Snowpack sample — Buffalo Mountain, Silverthorne, Colorado, USA (2/22/26, 2:02 PM MST)
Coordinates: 39.622, -106.113
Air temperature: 33 °F
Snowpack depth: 63 cm
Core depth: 20 cm
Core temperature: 24.8 °F
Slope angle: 11°, slope face: 116°
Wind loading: low
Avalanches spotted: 0
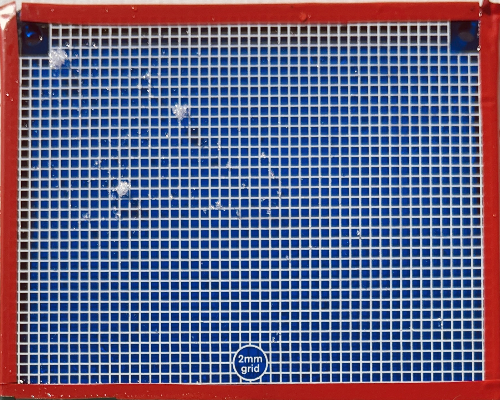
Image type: profile
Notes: In a firebreak similar to site 1, minimal wind loading with no spotted avalanches (not many faces in view though)